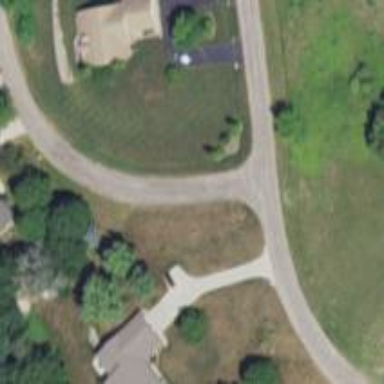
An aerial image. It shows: Residential road.